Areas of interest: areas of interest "Commercial service"
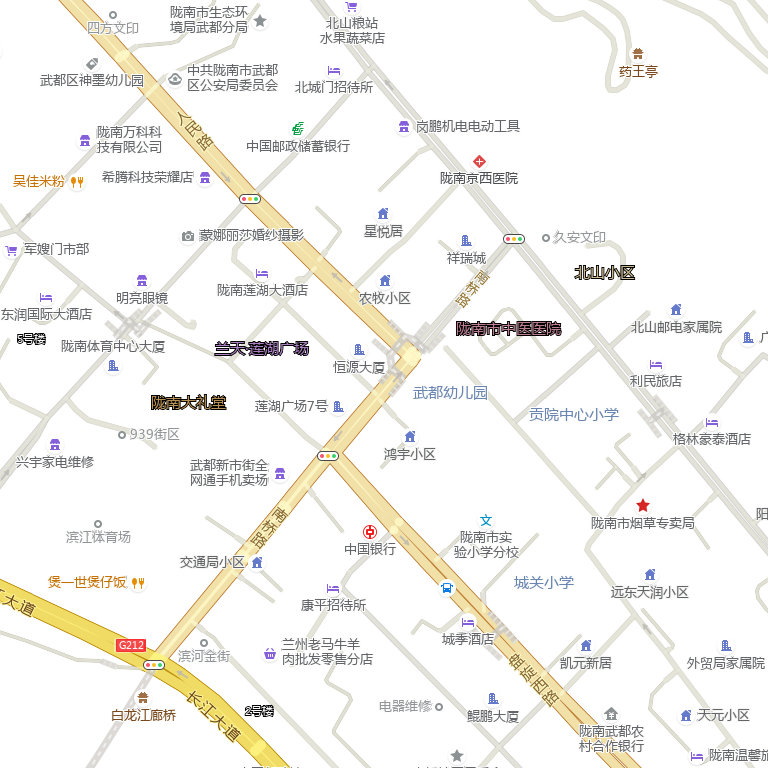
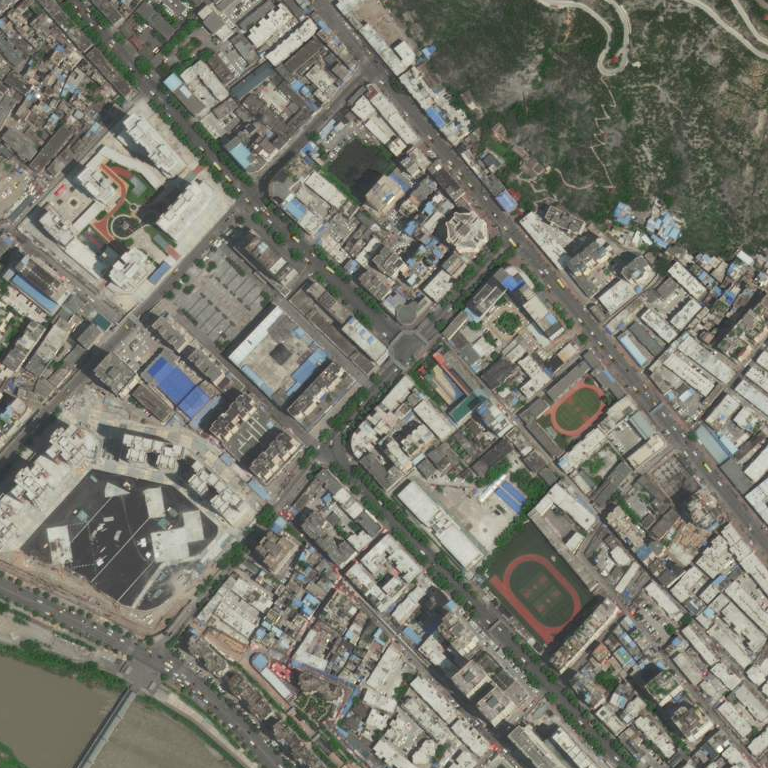